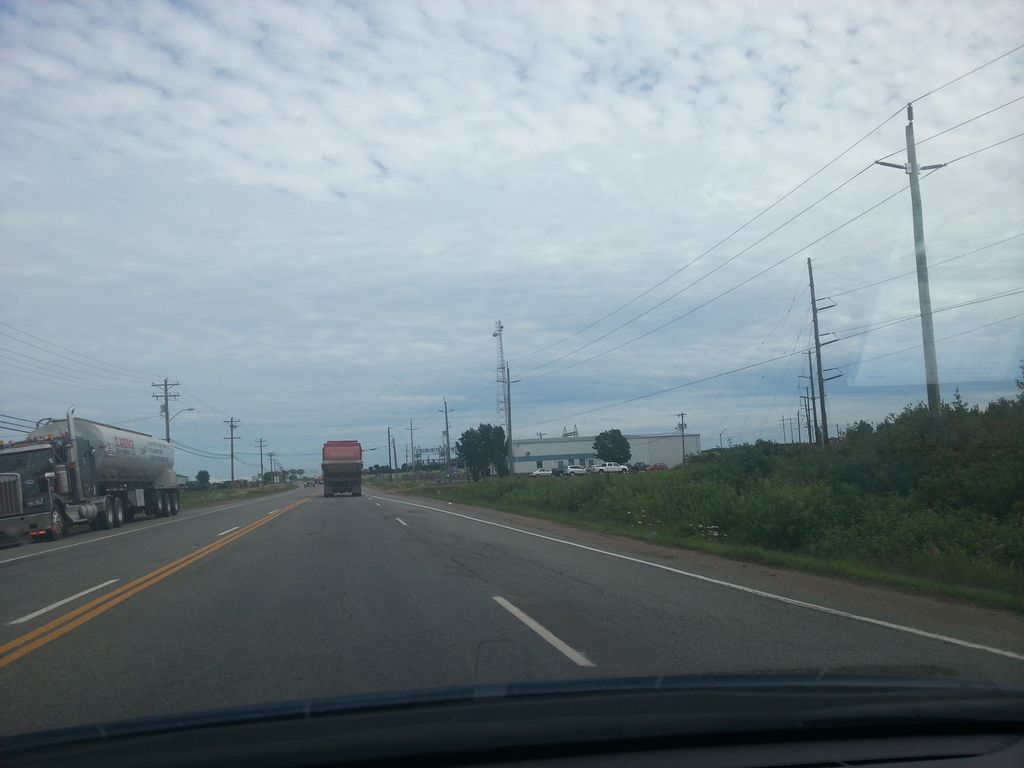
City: charlottetown